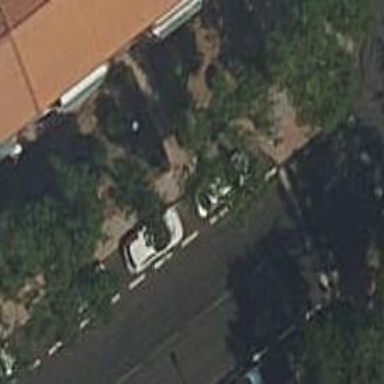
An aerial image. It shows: Garden with kerb barrier.